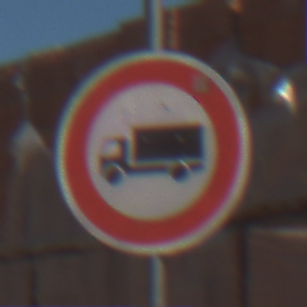
Verkehrszeichen: VerbotFuerKraftfahrzeugeUeberDreiKommaFuenfTonnen
Umgebung: Outdoor, Nature
Tageszeit: MorningAfternoon
Wetter: Clear
Licht: Natural
Jahreszeit: Summer
Kontrast: HighContrast